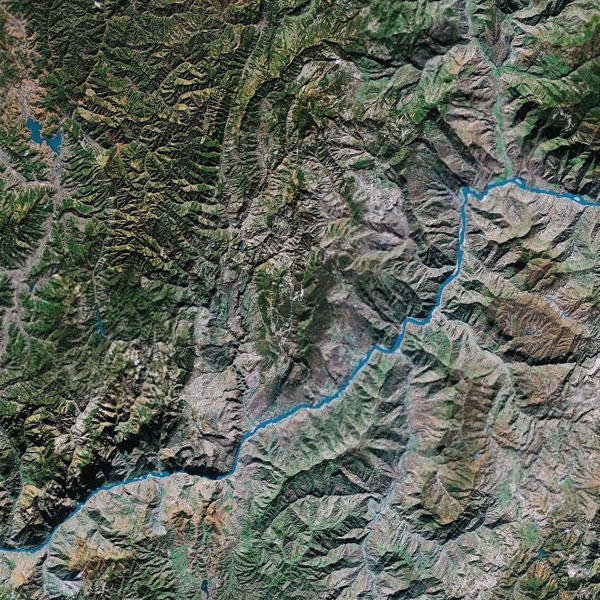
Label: Mountain